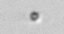
Label: nanoplankton_mix